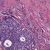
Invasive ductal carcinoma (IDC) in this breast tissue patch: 1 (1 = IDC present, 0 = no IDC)